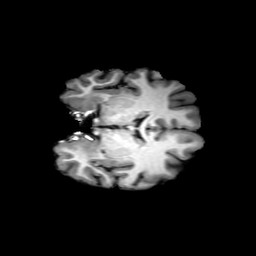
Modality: T1w
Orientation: coronal
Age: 22
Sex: female
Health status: ill